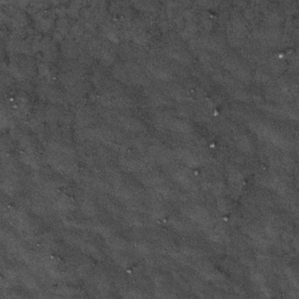
Label: frost